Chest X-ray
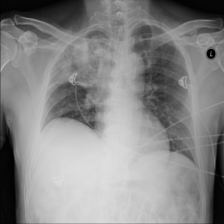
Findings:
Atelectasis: negative
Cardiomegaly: negative
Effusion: negative
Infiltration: negative
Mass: positive
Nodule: negative
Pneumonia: negative
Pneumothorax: negative
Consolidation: negative
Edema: negative
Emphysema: negative
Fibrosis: negative
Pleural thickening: negative
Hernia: negative